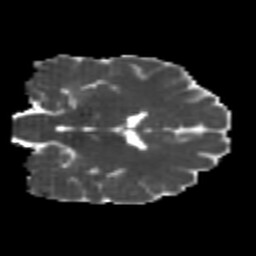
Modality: MD
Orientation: coronal
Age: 20
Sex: male
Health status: healthy
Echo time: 0.074 s